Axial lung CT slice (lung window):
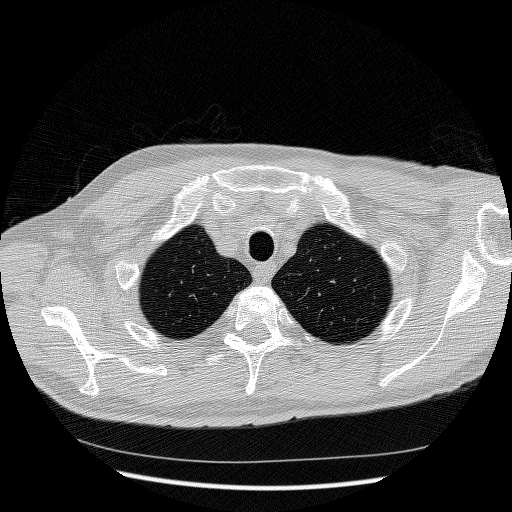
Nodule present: no